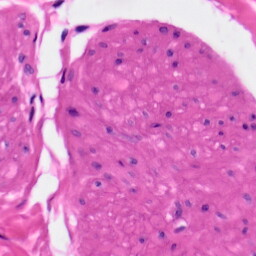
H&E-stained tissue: Skin